Question: I have been trying to extract some data from a database and produce the correct output. The following is what I am looking for
'''
id | ref_no | Order time | discount code | total | items | donations
'''
This is my SQL query so far:
'''
SELECT
order.id,
order.ref_no,
order.cdate AS "Order time",
order.promocode AS "discount code",
order.orig_total as "total",
GROUP_CONCAT(order_item_ref.item_id ORDER BY order_item_ref.item_id) AS "items",
(CASE WHEN order_item_ref.item_id = "99"
THEN order_item_ref.quantity ELSE "0" END) AS "donations"
FROM 'order'
INNER JOIN 'order_item_ref'
ON order.id = order_item_ref.order_id
WHERE order.deleted = "0"
GROUP BY order.id;
'''
Currently it doesn't quite work. The donation column is supposed to show 0 when an order does not contain an item with the item number 99 or the actual amount (order_item_ref.quantity) if it does. However the query only works sometimes to produce something like the following:

If I drop by the GROUP BY and GROUP CAT parts the query works as intended, however I need to keep the grouping intact.
How can I fix the query so the output is correct?
Edit: the output for line 48 is correct. The output for line 49 is not. There should be a non-zero number for the right hand column which should come from order_item_ref.quantity as per the SQL query above.
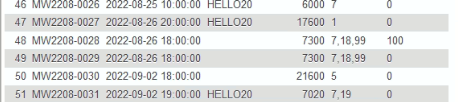
Answer: Since the question has been reopened I can post my own answer. After the explanation made by KIKO Software, I was looking for a way to aggregate '(CASE WHEN order_item_ref.item_id = "99" THEN order_item_ref.quantity ELSE "0" END) AS "donations"' and found that I was able to do it by simply summing over the output like so:
'''
SUM((CASE WHEN order_item_ref.item_id = "99" THEN order_item_ref.quantity ELSE "0" END)) AS "donations"
'''